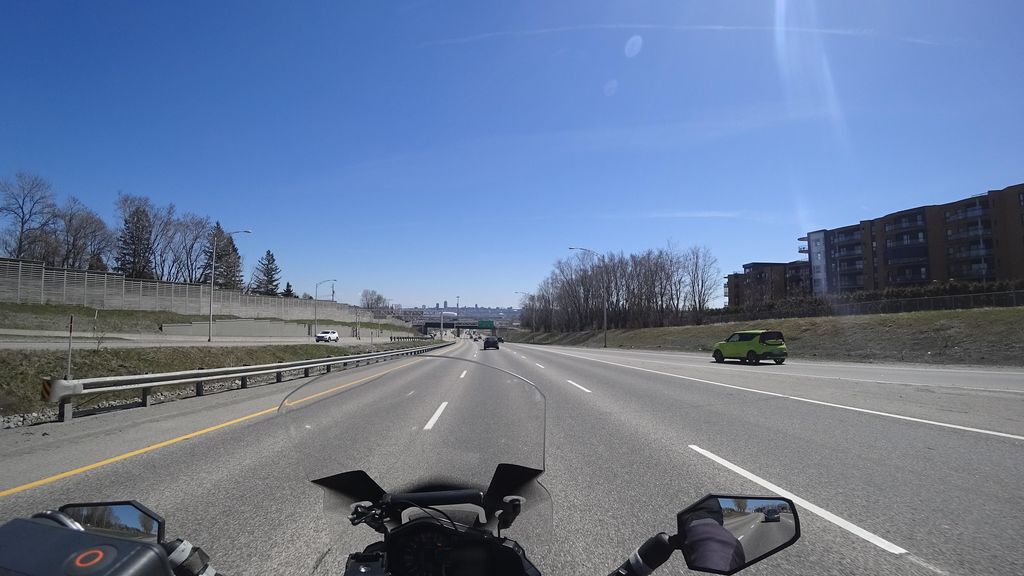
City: quebec_city